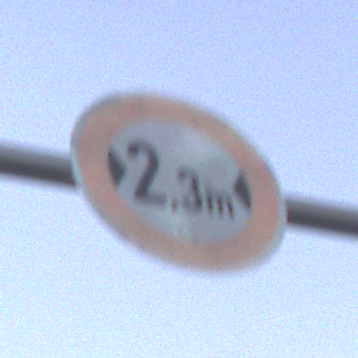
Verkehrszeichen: TatsaechlicheBreite2Komma3
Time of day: SunriseSunset
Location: Outdoor (Suburban)
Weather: Clear
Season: NotSpecified
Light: Natural